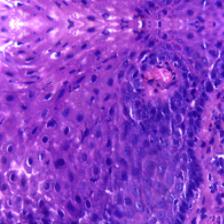
Diagnosis: OSCC